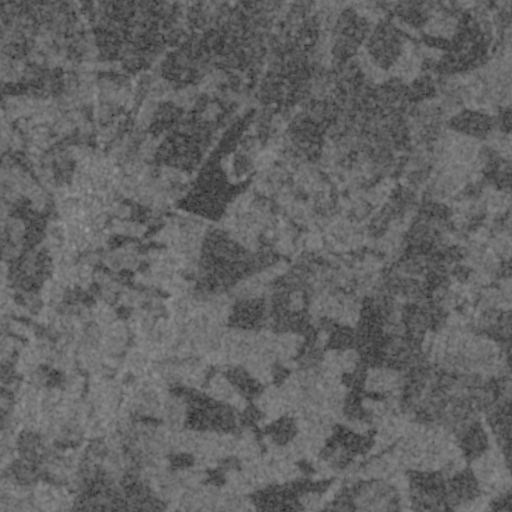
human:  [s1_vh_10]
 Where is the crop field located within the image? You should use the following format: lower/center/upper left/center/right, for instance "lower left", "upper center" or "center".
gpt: The crop field is located in the left of the image.
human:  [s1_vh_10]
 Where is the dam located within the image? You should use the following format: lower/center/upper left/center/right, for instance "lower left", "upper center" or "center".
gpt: The dam is located in the center left of the image.
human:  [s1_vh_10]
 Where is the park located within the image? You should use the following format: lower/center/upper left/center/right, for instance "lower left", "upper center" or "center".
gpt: The park is located in the upper center of the image.
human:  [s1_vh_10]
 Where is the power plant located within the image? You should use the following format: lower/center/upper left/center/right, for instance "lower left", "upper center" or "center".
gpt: There is no power plant in the image.

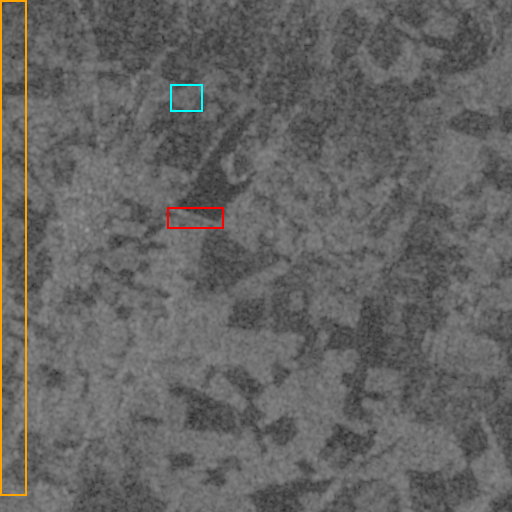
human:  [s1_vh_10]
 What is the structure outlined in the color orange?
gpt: The structure outlined in orange is a crop field.
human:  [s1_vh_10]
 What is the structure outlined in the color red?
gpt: The structure outlined in red is a dam.
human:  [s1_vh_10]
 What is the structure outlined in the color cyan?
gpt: The structure outlined in cyan is a park.
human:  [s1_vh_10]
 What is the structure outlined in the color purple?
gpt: There is no purple outline.